Question: is there an jquery plugin that we can use for an input text to tag usernames
like this:
@name that it gives autocompletion of the names
and also for #tag

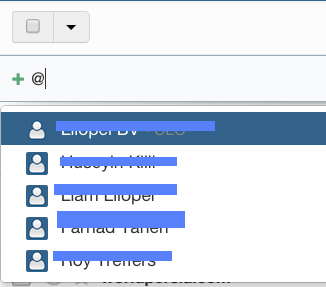
Answer: I found this jquery plugin:
<URL>
this should work